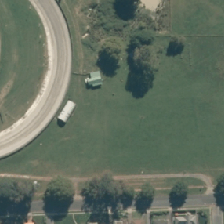
Land cover: urban_parkland